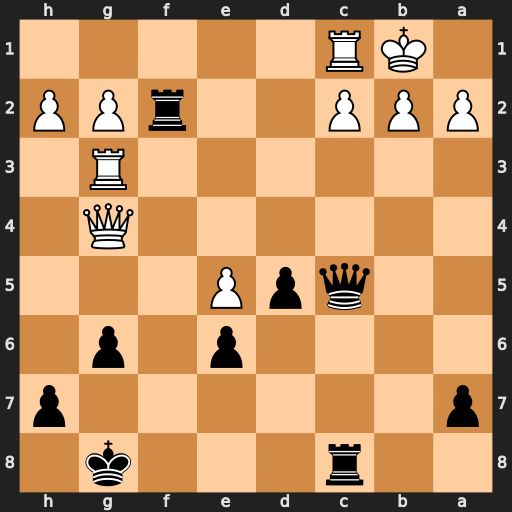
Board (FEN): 2r3k1/p6p/4p1p1/2qpP3/6Q1/6R1/PPP2rPP/1KR5
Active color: b
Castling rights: -
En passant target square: -
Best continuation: Qxc2+ Rxc2 Rf1+ Qd1 Rxd1+ Rc1 Rdxc1#